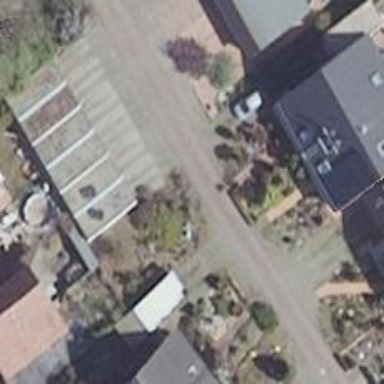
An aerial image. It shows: Living street.